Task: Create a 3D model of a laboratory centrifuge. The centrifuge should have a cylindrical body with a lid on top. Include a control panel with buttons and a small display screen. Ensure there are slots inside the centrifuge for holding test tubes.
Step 387:
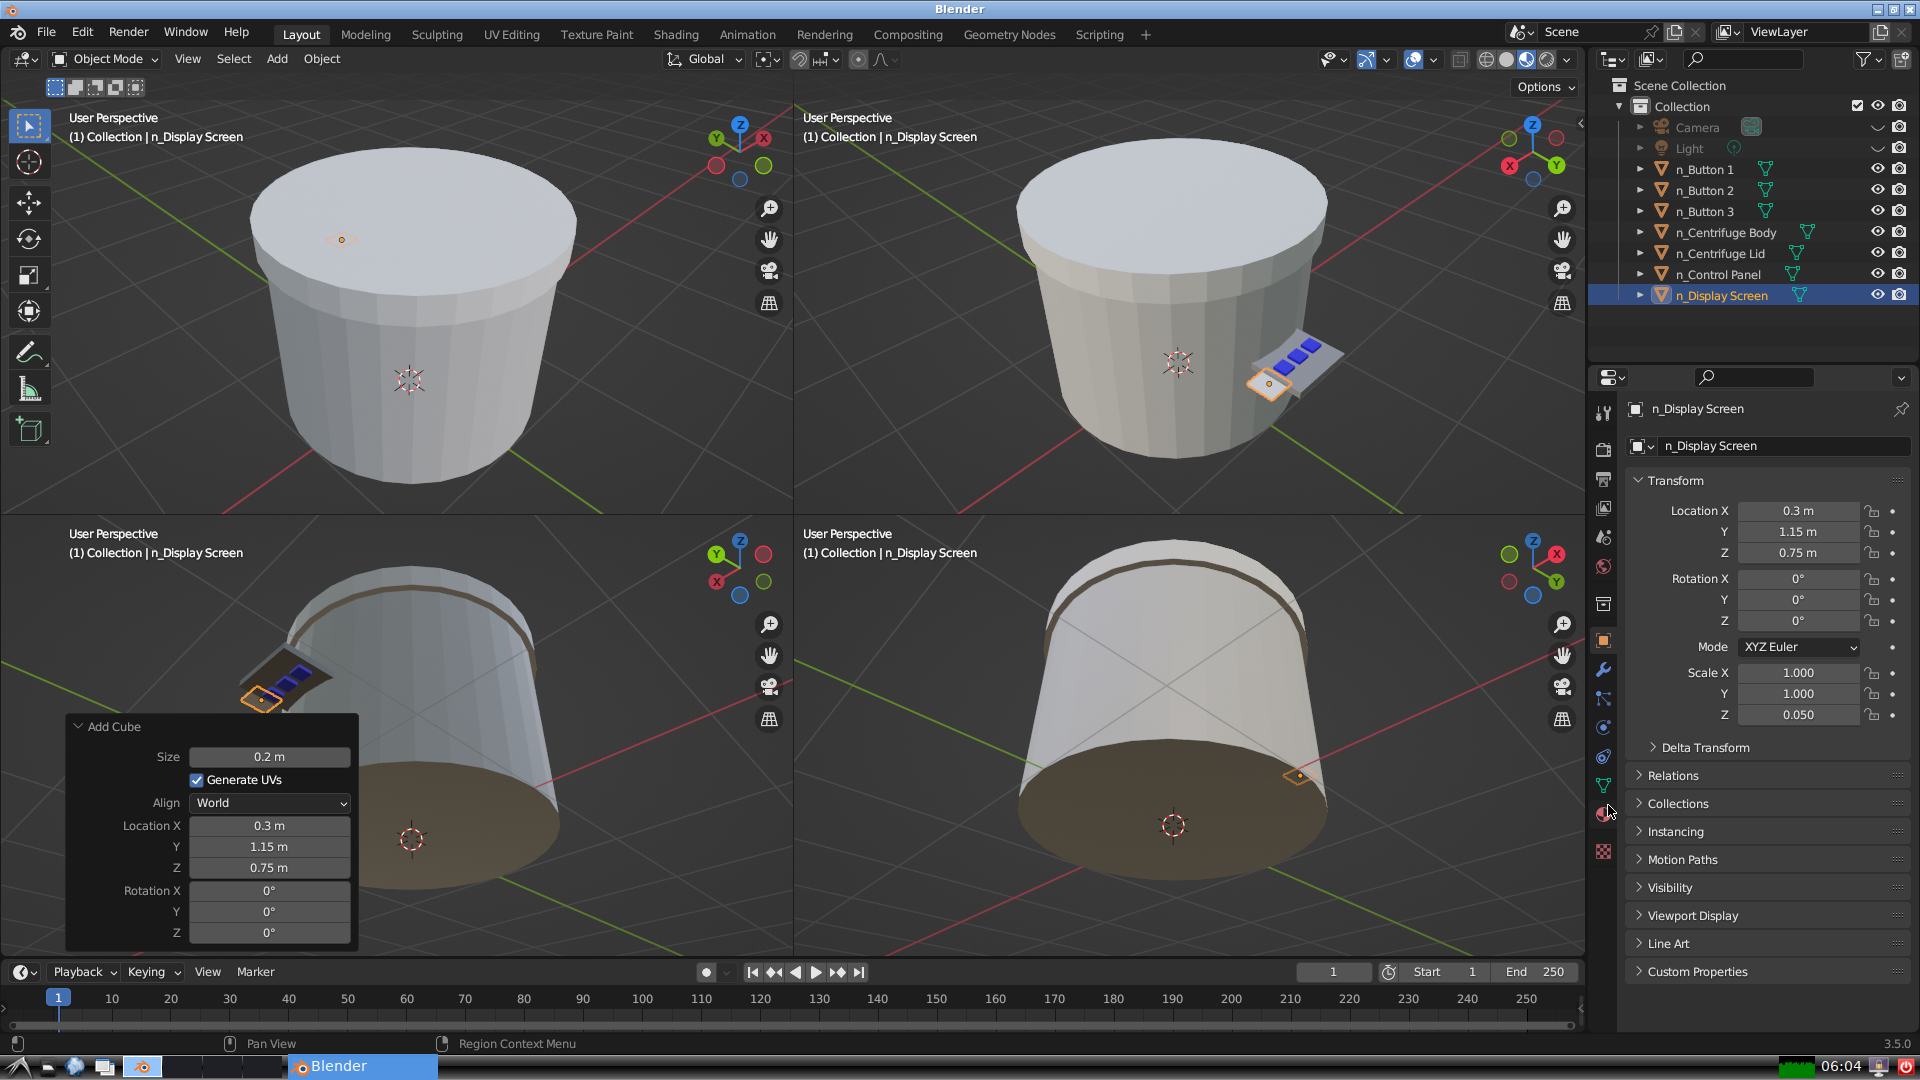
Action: click: no